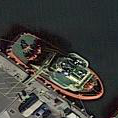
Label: civil